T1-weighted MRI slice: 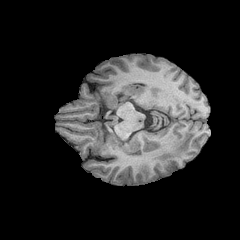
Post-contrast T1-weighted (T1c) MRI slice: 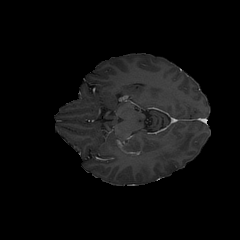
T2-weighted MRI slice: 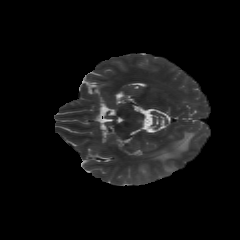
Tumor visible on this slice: yes